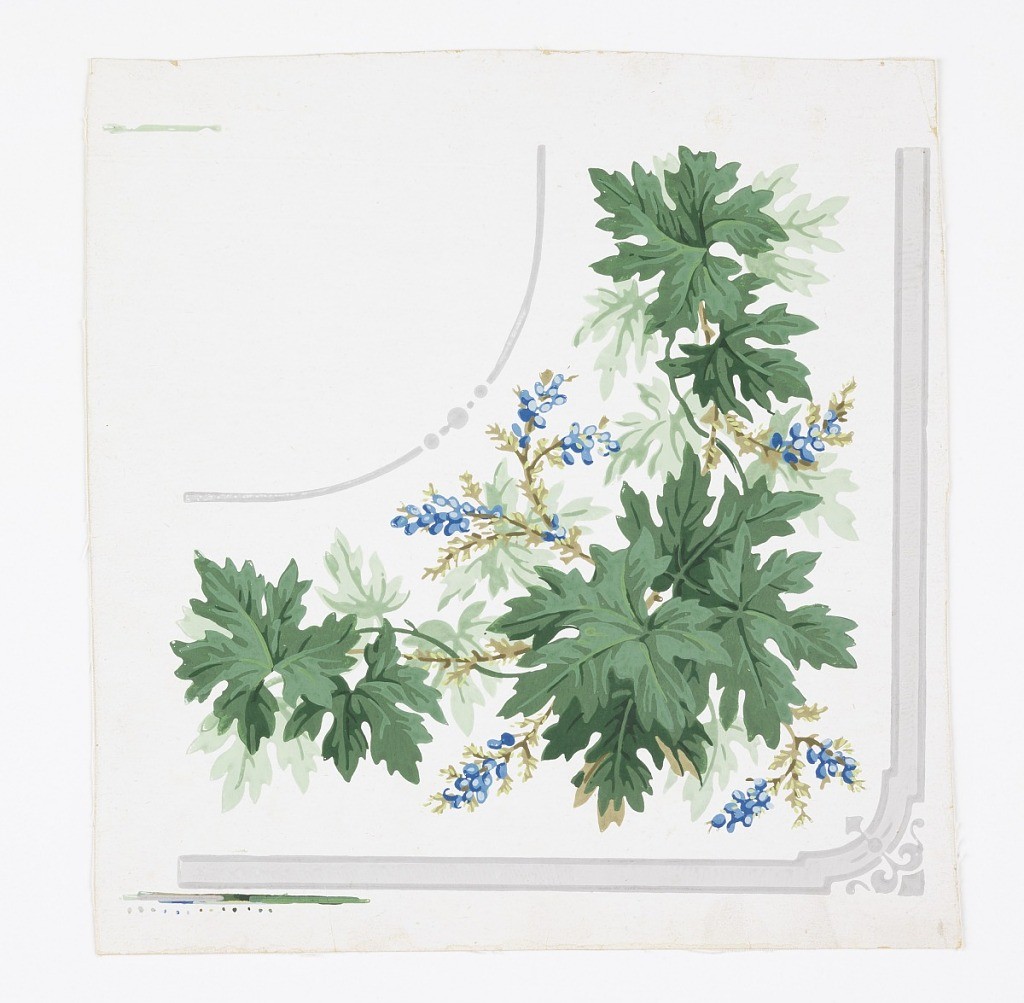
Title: Border corner
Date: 1840–45
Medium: Block-printed
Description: Corner for border used to frame wallpaper panel, dado, or door, window. Green oak leaves with blue berries or buds. Narrow bands, or edging, in grisaille.